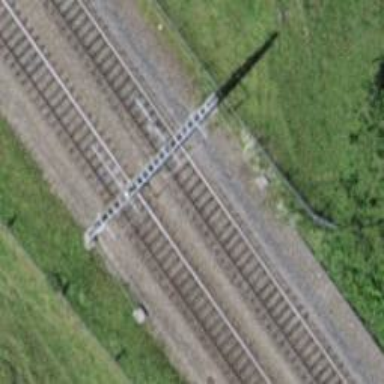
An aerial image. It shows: Single-track electrified railway with contact line.